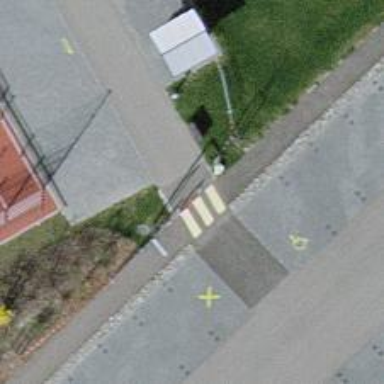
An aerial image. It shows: Swing gate barrier.